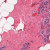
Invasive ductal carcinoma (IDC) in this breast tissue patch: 0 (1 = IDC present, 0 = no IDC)